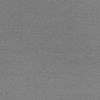
Label: dusty